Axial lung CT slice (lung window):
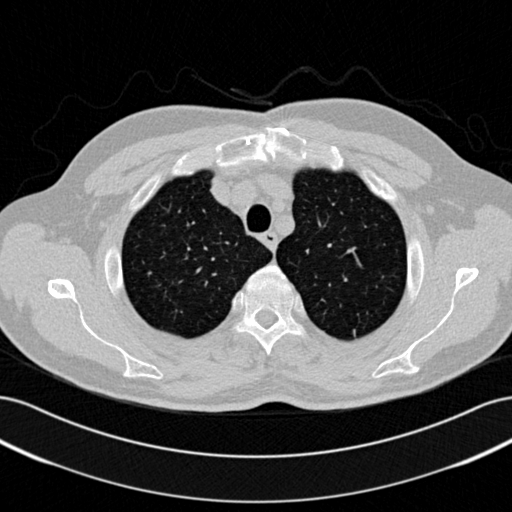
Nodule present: yes
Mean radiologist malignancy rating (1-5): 2.5